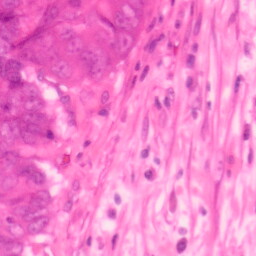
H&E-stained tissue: Colon